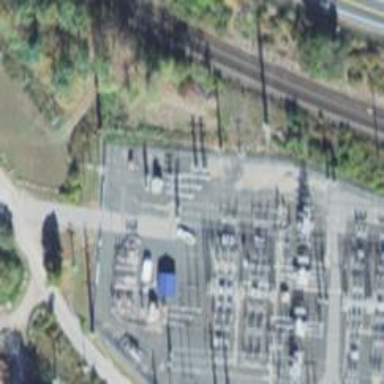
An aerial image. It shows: Switch used for power control.